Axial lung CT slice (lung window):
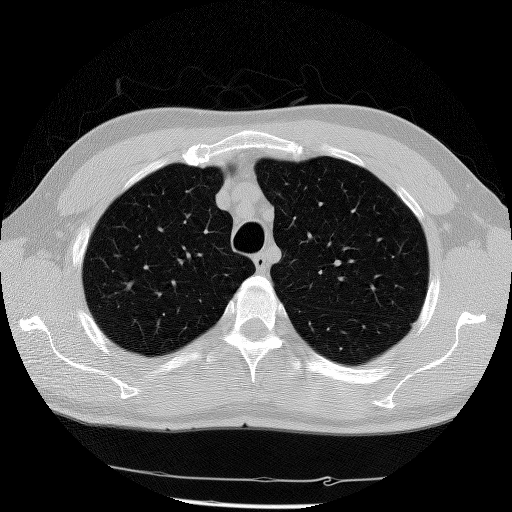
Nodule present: no